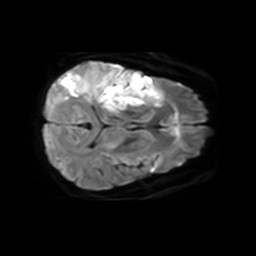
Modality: TRACE
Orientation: axial
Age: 41
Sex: female
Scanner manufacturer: philips
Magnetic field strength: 3 T
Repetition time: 3.082 s
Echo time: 0.076 s